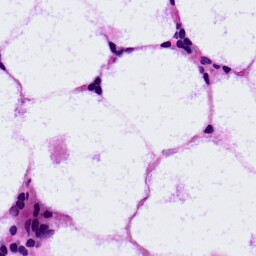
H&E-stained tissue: LymphNode